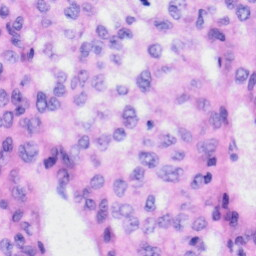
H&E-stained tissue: Liver